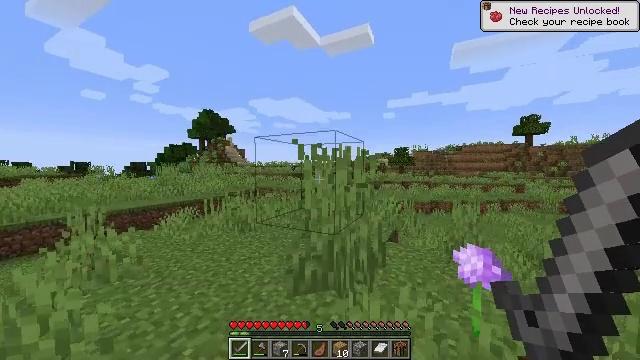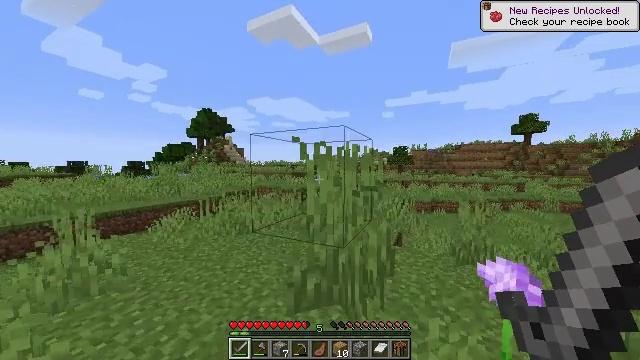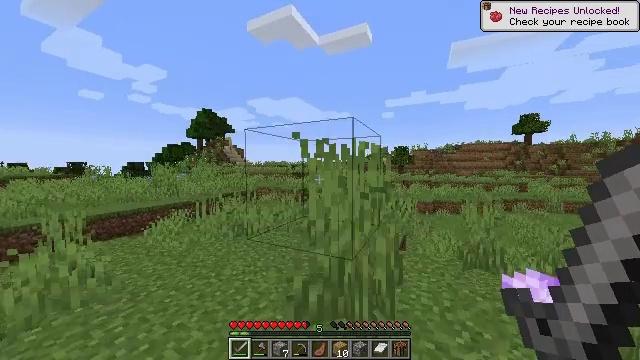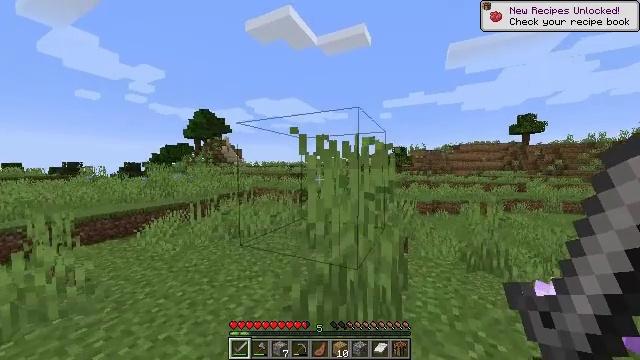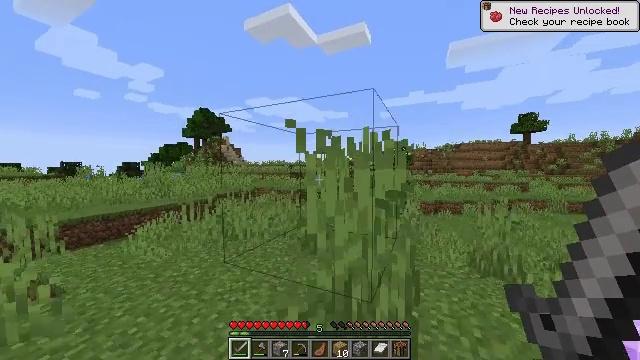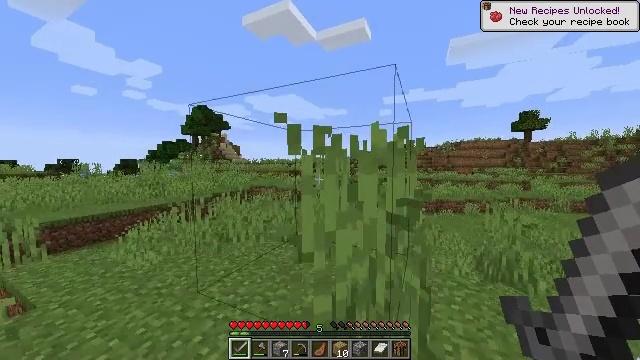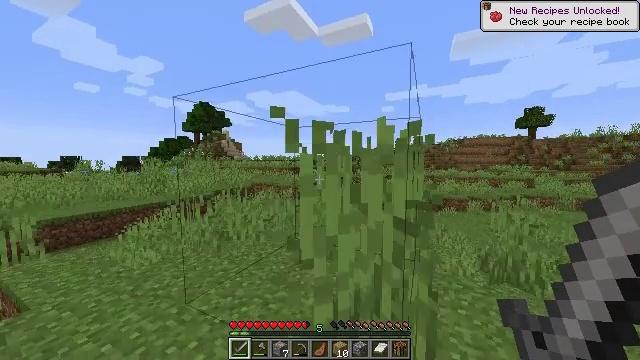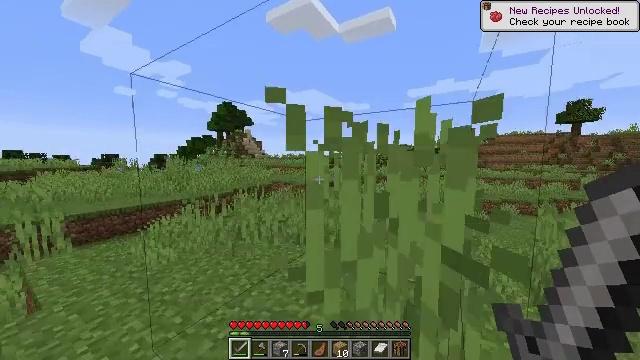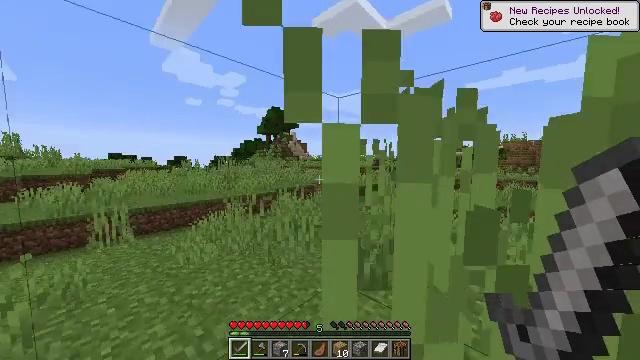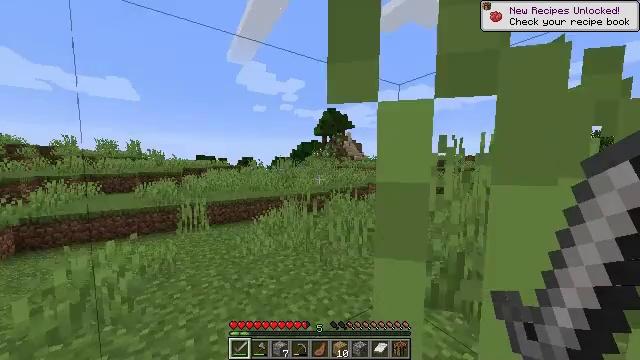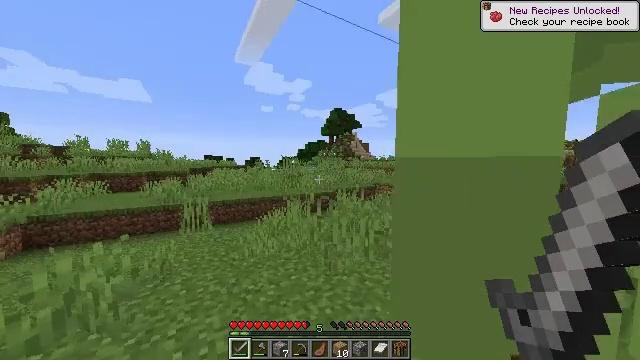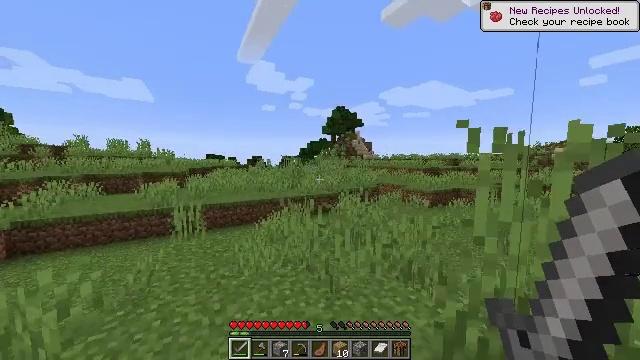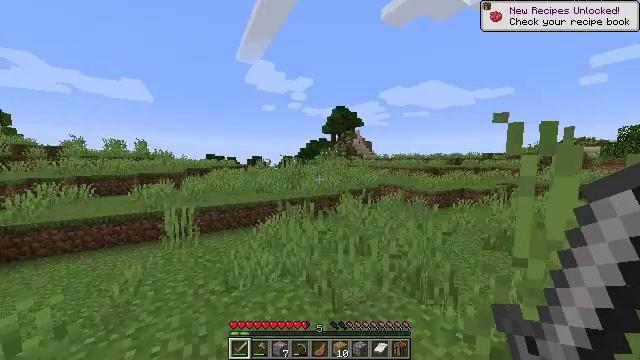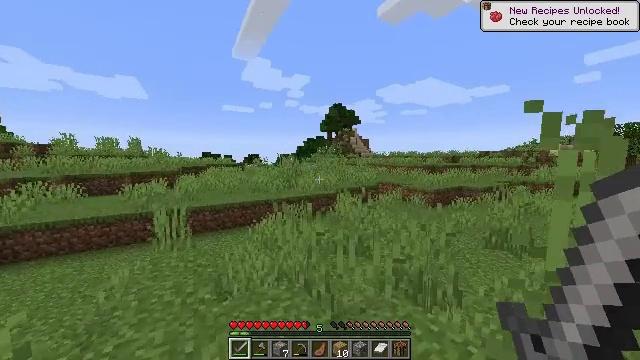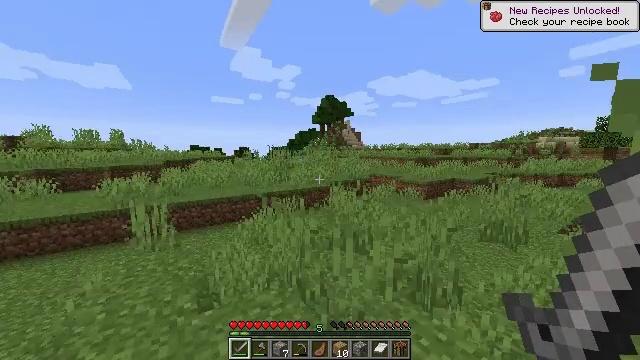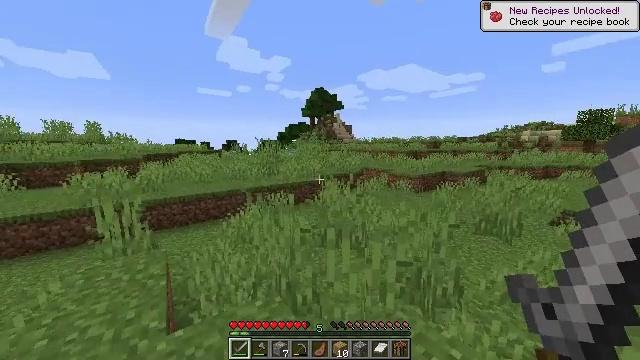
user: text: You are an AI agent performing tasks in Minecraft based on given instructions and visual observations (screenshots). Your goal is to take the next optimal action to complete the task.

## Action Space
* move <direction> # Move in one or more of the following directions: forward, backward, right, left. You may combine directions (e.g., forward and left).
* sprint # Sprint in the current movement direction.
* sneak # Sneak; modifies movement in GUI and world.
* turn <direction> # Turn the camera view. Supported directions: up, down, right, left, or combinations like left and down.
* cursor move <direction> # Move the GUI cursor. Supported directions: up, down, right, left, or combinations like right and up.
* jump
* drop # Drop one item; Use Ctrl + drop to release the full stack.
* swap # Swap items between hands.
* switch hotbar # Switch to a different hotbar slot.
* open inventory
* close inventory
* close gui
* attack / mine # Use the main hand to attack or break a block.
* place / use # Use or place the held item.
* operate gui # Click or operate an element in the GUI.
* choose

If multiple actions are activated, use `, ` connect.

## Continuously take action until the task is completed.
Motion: motion action
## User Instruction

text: Gather sugar cane for crafting.
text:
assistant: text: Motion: move forward, sprint
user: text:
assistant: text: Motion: move forward, sprint
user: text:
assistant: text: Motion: move forward, sprint
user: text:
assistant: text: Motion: move forward, sprint
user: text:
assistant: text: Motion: move forward, sprint
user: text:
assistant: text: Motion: move forward, sprint
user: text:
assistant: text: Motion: move forward, sprint, turn left
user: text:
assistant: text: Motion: move forward, sprint, turn left
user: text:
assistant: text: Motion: move forward, sprint, turn left
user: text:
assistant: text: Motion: move forward, sprint, turn left
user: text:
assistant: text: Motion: move forward, sprint
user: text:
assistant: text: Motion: move forward, sprint
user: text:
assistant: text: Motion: move forward, sprint
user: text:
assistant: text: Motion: move forward, sprint, turn right and down
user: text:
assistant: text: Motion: move forward, sprint, turn right and down
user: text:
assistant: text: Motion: move forward, sprint, turn right and down
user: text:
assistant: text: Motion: move forward, sprint, turn right
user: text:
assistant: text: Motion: move forward, sprint, turn right
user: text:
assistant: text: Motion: move forward, sprint, turn right
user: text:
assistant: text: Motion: move forward, sprint
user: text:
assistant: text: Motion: move forward, sprint, turn right
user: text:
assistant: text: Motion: move forward, sprint
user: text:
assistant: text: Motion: move forward, sprint
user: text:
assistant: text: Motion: move forward, sprint
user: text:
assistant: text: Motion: move forward, sprint
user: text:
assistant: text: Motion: move forward, sprint
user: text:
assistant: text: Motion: move forward, sprint
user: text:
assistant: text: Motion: move forward, sprint
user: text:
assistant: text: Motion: move forward, sprint
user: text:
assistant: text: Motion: move forward, sprint